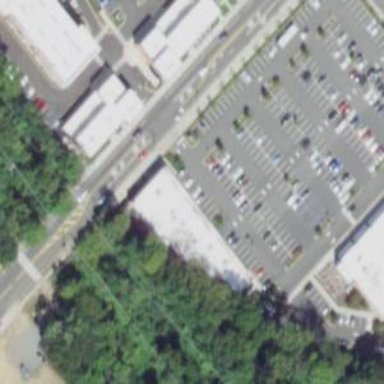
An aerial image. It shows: Retail building.